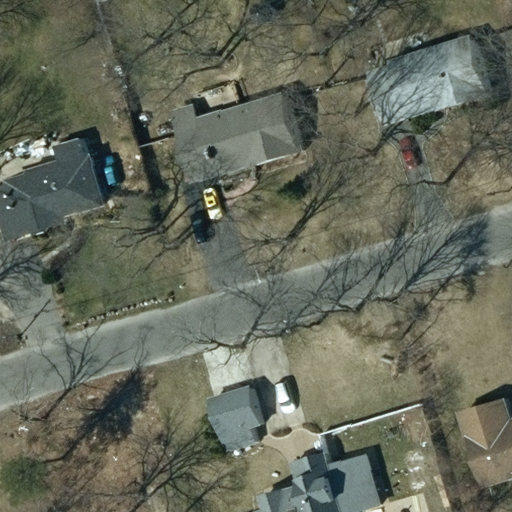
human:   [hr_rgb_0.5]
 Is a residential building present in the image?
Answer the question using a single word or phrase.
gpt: yes

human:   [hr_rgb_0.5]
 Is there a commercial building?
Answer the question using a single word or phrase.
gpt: no

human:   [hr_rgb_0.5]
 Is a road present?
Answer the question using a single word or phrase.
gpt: yes

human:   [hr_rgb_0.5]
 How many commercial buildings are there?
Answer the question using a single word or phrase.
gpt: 0

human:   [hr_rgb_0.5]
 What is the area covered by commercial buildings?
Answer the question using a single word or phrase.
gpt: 0m2

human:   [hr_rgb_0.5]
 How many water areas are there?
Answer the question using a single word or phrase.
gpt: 0

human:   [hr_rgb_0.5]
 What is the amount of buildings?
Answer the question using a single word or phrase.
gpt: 7

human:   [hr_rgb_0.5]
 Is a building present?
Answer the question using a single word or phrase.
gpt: yes

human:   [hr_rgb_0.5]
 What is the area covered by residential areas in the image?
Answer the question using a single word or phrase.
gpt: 10619m2

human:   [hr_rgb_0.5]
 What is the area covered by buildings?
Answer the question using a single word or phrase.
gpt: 1400m2

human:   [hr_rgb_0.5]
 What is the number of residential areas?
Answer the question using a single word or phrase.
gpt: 1

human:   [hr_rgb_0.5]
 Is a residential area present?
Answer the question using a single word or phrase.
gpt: yes

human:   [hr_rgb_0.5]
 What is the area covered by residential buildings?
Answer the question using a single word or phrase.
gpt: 1270m2

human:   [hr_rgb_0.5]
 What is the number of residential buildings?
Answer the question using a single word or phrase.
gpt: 5

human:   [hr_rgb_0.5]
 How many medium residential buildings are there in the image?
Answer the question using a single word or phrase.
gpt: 5

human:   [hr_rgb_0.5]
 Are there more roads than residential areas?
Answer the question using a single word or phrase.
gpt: no

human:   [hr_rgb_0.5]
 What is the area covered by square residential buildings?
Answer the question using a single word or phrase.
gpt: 0m2

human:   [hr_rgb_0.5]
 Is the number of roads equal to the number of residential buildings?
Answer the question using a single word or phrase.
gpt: no

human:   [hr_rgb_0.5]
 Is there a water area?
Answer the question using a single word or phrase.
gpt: no

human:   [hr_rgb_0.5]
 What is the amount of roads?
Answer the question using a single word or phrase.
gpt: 1

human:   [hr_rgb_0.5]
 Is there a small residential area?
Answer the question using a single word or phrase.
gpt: no

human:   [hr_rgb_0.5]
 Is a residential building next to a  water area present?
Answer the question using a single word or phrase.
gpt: no

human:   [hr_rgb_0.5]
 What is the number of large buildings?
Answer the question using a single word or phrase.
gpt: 0

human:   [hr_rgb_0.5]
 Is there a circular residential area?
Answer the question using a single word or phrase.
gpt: no

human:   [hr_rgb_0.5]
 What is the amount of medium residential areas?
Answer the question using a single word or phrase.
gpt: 0

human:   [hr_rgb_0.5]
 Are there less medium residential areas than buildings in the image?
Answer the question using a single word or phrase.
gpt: yes

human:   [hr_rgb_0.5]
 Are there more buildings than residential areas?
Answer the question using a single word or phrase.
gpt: yes

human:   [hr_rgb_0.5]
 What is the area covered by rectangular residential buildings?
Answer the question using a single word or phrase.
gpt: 532m2

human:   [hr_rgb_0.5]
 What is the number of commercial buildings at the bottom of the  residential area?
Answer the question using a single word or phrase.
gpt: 0

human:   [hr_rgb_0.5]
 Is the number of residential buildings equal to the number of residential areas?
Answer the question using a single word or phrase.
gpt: no

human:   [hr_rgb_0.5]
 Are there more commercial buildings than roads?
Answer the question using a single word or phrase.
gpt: no

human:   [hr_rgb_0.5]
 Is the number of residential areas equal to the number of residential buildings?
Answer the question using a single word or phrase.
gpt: no

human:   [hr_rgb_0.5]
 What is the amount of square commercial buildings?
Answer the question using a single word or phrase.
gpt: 0

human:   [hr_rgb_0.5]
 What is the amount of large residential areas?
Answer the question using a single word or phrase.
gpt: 1

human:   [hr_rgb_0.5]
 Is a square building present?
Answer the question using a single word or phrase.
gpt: no

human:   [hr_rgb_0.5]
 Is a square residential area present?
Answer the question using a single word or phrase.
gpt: no

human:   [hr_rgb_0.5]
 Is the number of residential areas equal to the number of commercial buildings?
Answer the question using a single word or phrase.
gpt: no

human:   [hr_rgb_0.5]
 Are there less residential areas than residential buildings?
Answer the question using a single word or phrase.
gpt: yes

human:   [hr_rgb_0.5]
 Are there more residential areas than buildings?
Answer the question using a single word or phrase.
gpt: no

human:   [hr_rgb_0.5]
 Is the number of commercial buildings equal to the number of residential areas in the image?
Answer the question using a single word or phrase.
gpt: no

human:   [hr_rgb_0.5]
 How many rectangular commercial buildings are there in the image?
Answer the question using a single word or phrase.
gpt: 0

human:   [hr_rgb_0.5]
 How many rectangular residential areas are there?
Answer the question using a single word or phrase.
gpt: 1

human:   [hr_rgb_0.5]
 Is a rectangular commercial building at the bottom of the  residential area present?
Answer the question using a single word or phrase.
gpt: no

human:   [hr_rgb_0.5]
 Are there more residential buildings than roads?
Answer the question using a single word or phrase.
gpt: yes

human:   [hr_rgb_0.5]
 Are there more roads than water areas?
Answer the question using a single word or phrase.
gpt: yes

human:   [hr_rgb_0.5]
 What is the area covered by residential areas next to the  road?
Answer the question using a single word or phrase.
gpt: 10619m2

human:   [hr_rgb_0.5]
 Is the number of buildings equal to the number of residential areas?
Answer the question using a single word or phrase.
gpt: no

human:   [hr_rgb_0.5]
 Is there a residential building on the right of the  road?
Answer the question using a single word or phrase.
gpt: yes

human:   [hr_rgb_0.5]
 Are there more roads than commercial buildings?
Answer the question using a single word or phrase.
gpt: yes

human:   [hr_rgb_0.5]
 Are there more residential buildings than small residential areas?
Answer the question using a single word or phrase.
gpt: yes

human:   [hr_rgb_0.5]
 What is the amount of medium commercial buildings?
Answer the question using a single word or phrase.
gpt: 0

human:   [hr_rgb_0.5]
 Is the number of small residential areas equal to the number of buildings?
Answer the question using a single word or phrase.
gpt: no

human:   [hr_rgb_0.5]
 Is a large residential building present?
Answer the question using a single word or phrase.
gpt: no

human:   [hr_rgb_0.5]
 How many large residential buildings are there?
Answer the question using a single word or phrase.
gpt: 0

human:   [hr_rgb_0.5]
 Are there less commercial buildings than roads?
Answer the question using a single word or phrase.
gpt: yes

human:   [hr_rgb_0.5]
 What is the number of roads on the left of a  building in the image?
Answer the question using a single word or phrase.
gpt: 1

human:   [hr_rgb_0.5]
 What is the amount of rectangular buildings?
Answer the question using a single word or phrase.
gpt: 2

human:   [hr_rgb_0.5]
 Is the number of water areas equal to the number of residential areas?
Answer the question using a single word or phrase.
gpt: no

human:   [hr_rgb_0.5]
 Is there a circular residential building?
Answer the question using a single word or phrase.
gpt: no

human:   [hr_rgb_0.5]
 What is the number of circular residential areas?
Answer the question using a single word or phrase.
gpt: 0

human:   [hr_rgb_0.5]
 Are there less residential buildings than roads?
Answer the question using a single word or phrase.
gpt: no

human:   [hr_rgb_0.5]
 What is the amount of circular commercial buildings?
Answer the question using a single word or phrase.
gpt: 0

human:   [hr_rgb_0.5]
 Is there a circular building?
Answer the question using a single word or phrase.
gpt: no

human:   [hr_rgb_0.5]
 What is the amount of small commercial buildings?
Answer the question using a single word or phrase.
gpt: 0